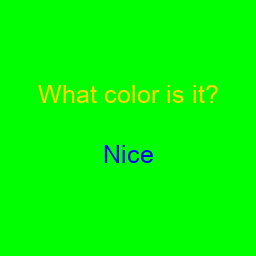
Color: blue
Background color: lime
Question text color: gold